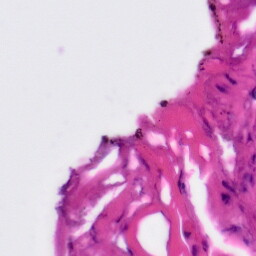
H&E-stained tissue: Tonsil